Question: Hi this is really weird I am using MVCSiteMapProvider for building a navigation bar. I have a service called Code Serice
'''
public CodeService(
ICodeRepository codeRepository,
ICodeStageRepository codeStageRepository,
ICodeListRepository codeListRepository,
ICookieService cookieService)
{
this.codeRepository = codeRepository;
this.codeListRepository = codeListRepository;
this.cookieService = cookieService;
this.codeStageRepository = codeStageRepository;
}
'''
if I add an extra Interface to this constructor, my project builds but my entire app crashes when I run it with the following error.

My Entire Layout is
'''
@using System.Web.Optimization
<!DOCTYPE html>
<html lang="en">
<head>
<meta charset="utf-8" />
<title>@ViewBag.Title - ReferenceDataManagement </title>
@Styles.Render("~/content/css/MasterCss")
@Styles.Render("~/content/jquery.jqGrid/jqgridcss")
@Styles.Render("~/content/themes/base/jqueryuicss")
</head>
<body>
<div class="container-fluid">
<div class="row-fluid"> @RenderPage("~/Views/Shared/_Header.cshtml") </div>
<div class="row-fluid"> @Html.MvcSiteMap().Menu("BootstrapMenuHelperModel") </div>
<div class="row-fluid"> @RenderBody() </div>
<div class="row-fluid"> @RenderPage("~/Views/Shared/_Footer.cshtml") </div>
</div>
@Scripts.Render("~/Scripts/MasterScripts")
@RenderSection("scriptholder", false)
</body>
</html>
'''
And Bootstrap menu helper is as follows
'''
@model MenuHelperModel
@helper TopMenu(List<SiteMapNodeModel> nodeList)
{
@:
<div class="navbar">
<div class="navbar-inner">
<div class="container">
<a class="btn btn-navbar" data-toggle="collapse" data-target=".nav-collapse">
<span class="icon-bar"></span>
<span class="icon-bar"></span>
<span class="icon-bar"></span>
</a>
<a class="brand hidden-desktop" href="#">RDM</a>
<div class="nav-collapse collapse">
<ul class="nav">
@foreach (var node in nodeList)
{
var current = String.Empty;
var url = node.IsClickable ? node.Url : "#";
if (node.IsCurrentNode)
{
current = "active";
}
if (!node.Children.Any())
{
@:<li class="@current"><a href="@url">@node.Title</a></li>
}
else
{
foreach (var child in node.Children)
{
if (child.IsCurrentNode)
{
current = "active";
}
}
@:<li class="dropdown @current"><a class="dropdown-toggle" data-toggle="dropdown" href="@url">@node.Title <b class="caret"></b></a>@DropDownMenu(node.Children)</li>
}
if (node != nodeList.Last())
{
@:<li class="divider-vertical"></li>
}
}
</ul>
<ul class="nav pull-right">
<li class="divider">
@Html.ActionLink("Sign Out", "SignOutConfirmation", "Account")
</li>
</ul>
</div>
</div>
</div>
</div>
}
@helper DropDownMenu(SiteMapNodeModelList nodeList)
{
<ul class="dropdown-menu">
@foreach (var node in nodeList)
{
if (node.Title == "Separator")
{
@:<li class="divider"></li>
continue;
}
var url = node.IsClickable ? node.Url : "#";
if (!node.Children.Any())
{
@:<li><a href="@url">@node.Title</a></li>
}
else
{
@:<li class="dropdown-submenu"><a href="@url">@node.Title</a>@DropDownMenu(node.Children)</li>
}
}
</ul>
}
@TopMenu(Model.Nodes)
'''
I can't see how these pieces of code are related to each other or where a conflict can occur. Has anyone come across a similar issue?
'''
<?xml version="1.0" encoding="utf-8" ?>
<mvcSiteMap xmlns:xsi="http://www.w3.org/2001/XMLSchema-instance"
xmlns="http://mvcsitemap.codeplex.com/schemas/MvcSiteMap-File-4.0"
xsi:schemaLocation="http://mvcsitemap.codeplex.com/schemas/MvcSiteMap-File-4.0 MvcSiteMapSchema.xsd">
<mvcSiteMapNode title="Home" controller="Home" action="Index">
<mvcSiteMapNode title="About" controller="Home" action="About"/>
<mvcSiteMapNode title="Contact" controller="Home" action="Contact"/>
<mvcSiteMapNode title="Context" controller="Context" action="Index"/>
<mvcSiteMapNode title="Code List" controller="CodeList" action="Index" roles="Administrator" />
<mvcSiteMapNode title="Code" controller="Code" action="Index" roles="Administrator" />
<mvcSiteMapNode title="Users" controller ="" clickable="false" roles="Administrator, ContextOwner">
<mvcSiteMapNode title="Application Users" controller="User" action="Index" roles="ContextOwner"/>
<mvcSiteMapNode title="Maintain Context Users" controller="ContextUser" action="Index"/>
</mvcSiteMapNode>
<mvcSiteMapNode title="Admin" clickable="false" controller="UploadXmlSchema" roles="Administrator">
<mvcSiteMapNode title="XML Schema" controller="UploadXmlSchema" action="Index" />
</mvcSiteMapNode>
<mvcSiteMapNode title="Approvals" controller="Approval" action="Index" />
</mvcSiteMapNode>
</mvcSiteMap>
'''
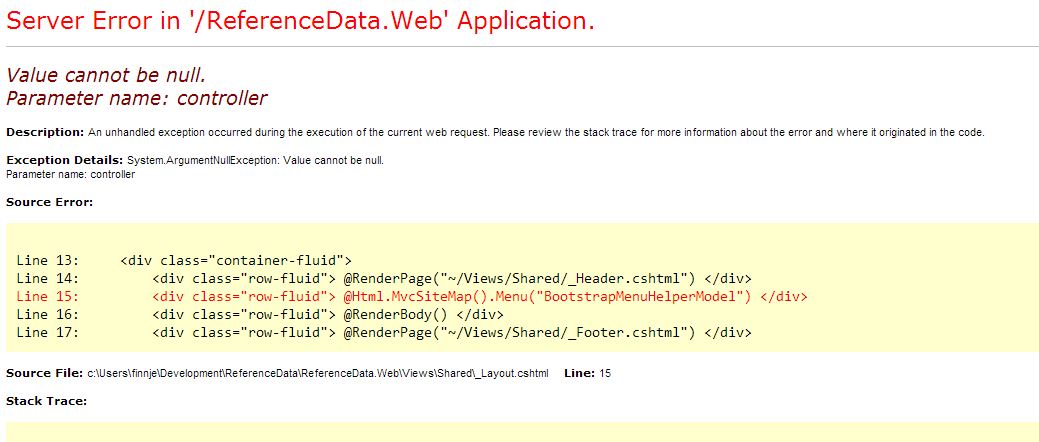
Answer: If I am not mistaken, this is a bug that was fixed in v4.4.6. The problem is caused by setting the controller property to null and then reading back the property (which is what the Menu HTML helper will do internally).
If so, you can either upgrade to v4.4.6 to fix the issue or just ensure that your Controller property (or the "controller" key of the RouteValues property) is always set to an empty string instead of null.
'''
node.Controller = theValue ?? string.Empty;
'''